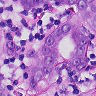
Metastatic tissue present: yes